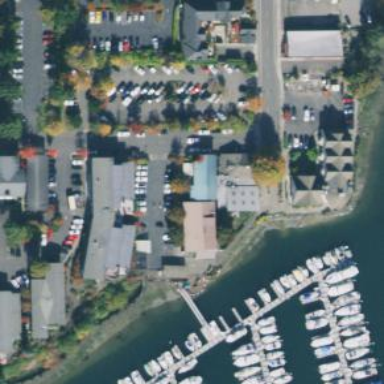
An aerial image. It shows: Marina on leisure land.